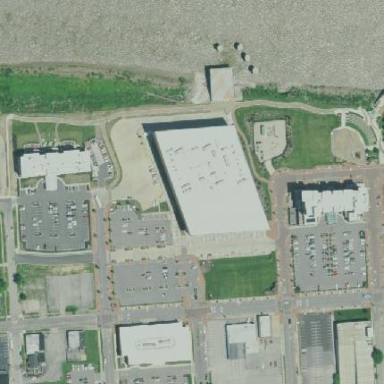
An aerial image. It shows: Conference centre building.